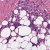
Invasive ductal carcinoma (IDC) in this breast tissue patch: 1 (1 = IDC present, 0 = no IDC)